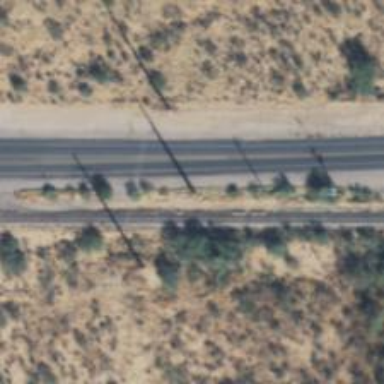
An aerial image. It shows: Power pole.